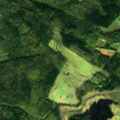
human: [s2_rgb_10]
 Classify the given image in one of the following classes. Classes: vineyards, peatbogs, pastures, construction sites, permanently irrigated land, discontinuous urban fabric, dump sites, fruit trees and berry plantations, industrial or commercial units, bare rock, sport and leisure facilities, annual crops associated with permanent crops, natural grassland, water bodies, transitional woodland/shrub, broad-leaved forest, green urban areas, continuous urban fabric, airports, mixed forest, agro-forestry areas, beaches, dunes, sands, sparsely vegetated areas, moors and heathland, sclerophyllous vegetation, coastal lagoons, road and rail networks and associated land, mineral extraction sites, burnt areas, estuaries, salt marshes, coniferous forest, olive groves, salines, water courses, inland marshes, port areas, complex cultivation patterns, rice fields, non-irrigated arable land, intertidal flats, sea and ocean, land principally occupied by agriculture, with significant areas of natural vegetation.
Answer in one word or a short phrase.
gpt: land principally occupied by agriculture, with significant areas of natural vegetation, broad-leaved forest, mixed forest